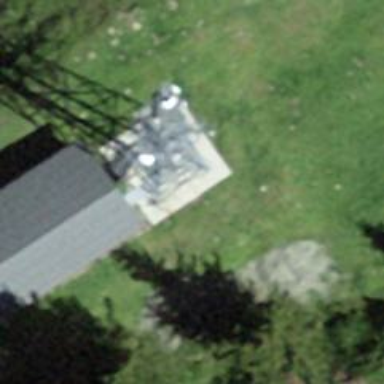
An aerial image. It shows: Mast tower used for communication.